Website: crate-barrel
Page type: billing-address
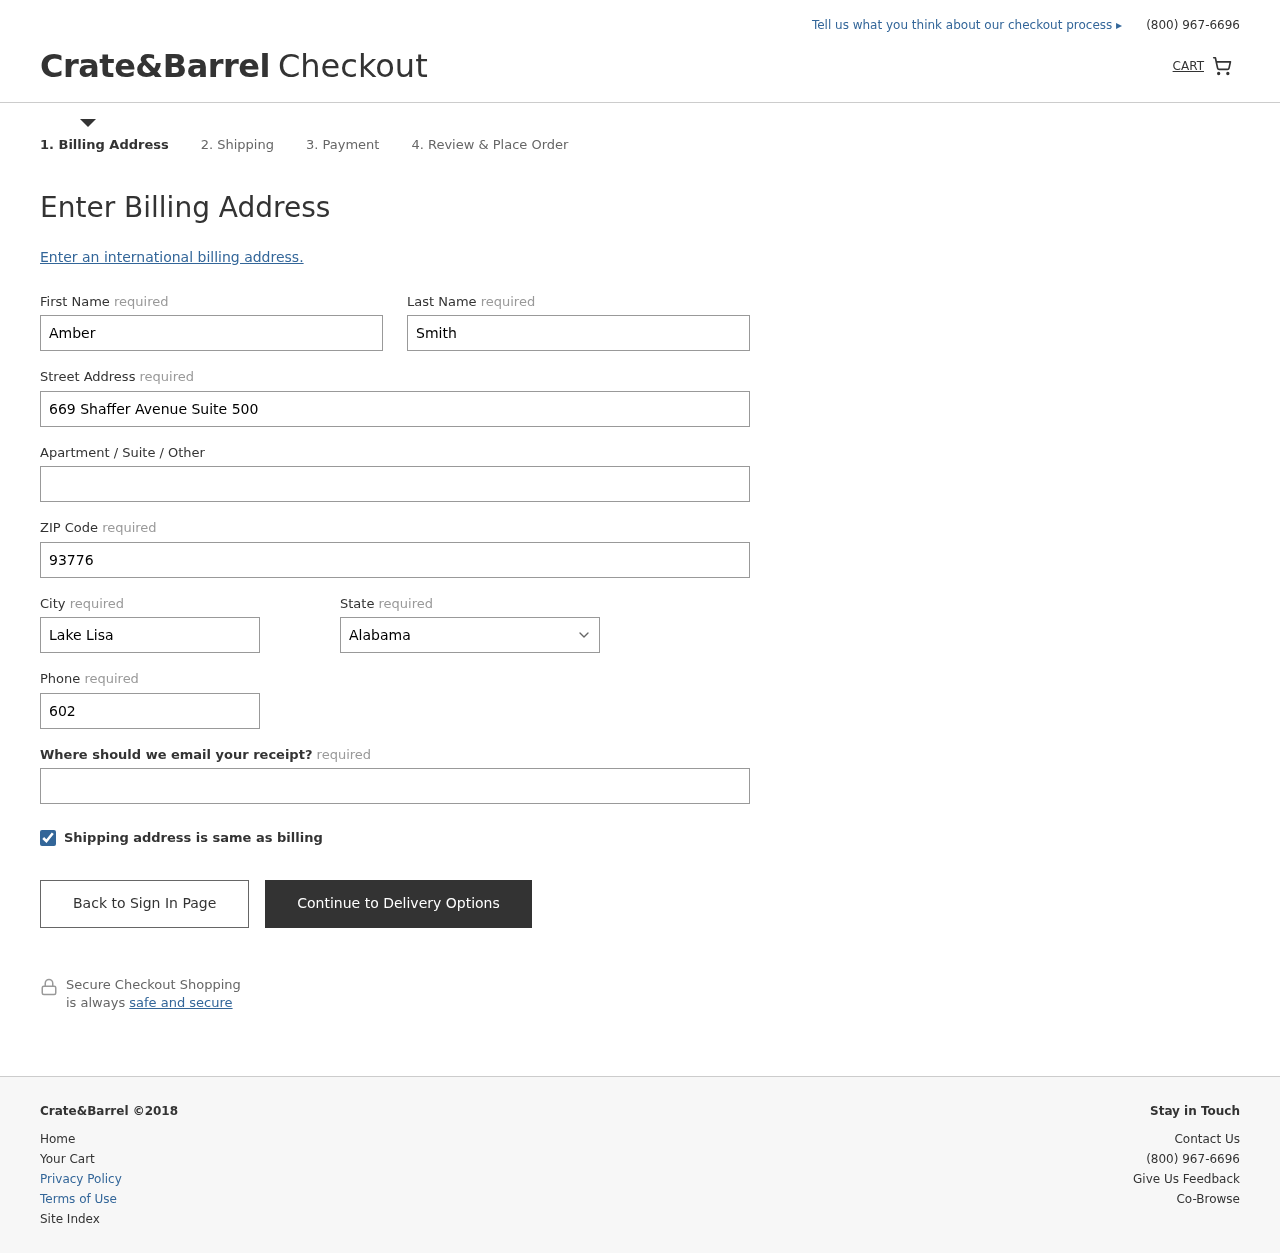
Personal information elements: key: PII_STATE
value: Alabama
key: PII_FIRSTNAME
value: Amber
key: PII_LASTNAME
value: Smith
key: PII_STREET
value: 669 Shaffer Avenue Suite 500
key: PII_POSTCODE
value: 93776
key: PII_CITY
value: Lake Lisa
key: PII_PHONE
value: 6023592427
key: PII_EMAIL
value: amber_smith@gmail.com